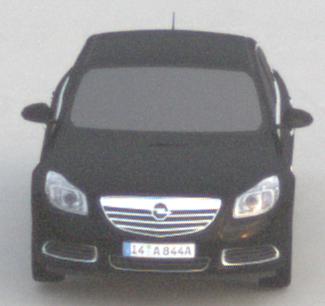
Make: Opel
Model: Insignia 1.6
Detailed model: Insignia (A) Notch Back
Model produced from: 2008/11
Model produced until: 2008/12
Doors: 4
Color: black
Road condition: dry road
Daytime: sunrise or sunset
Contrast: low contrast